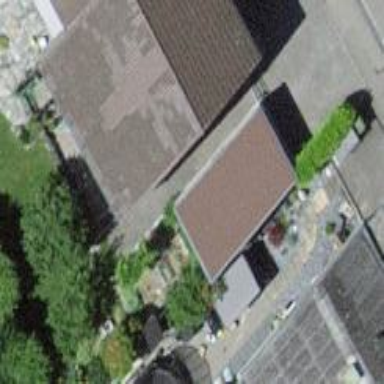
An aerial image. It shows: Garage building.